Interaction volume radius: 5 \u00c5
Interaction volume height: 30 \u00c5
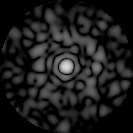
Disorder parameter: 0.783